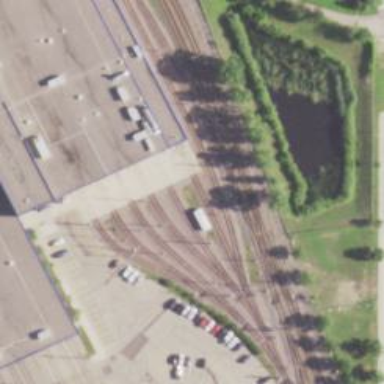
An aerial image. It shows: Light rail service yard with electrified contact lines.